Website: crate-barrel
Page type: address-validator
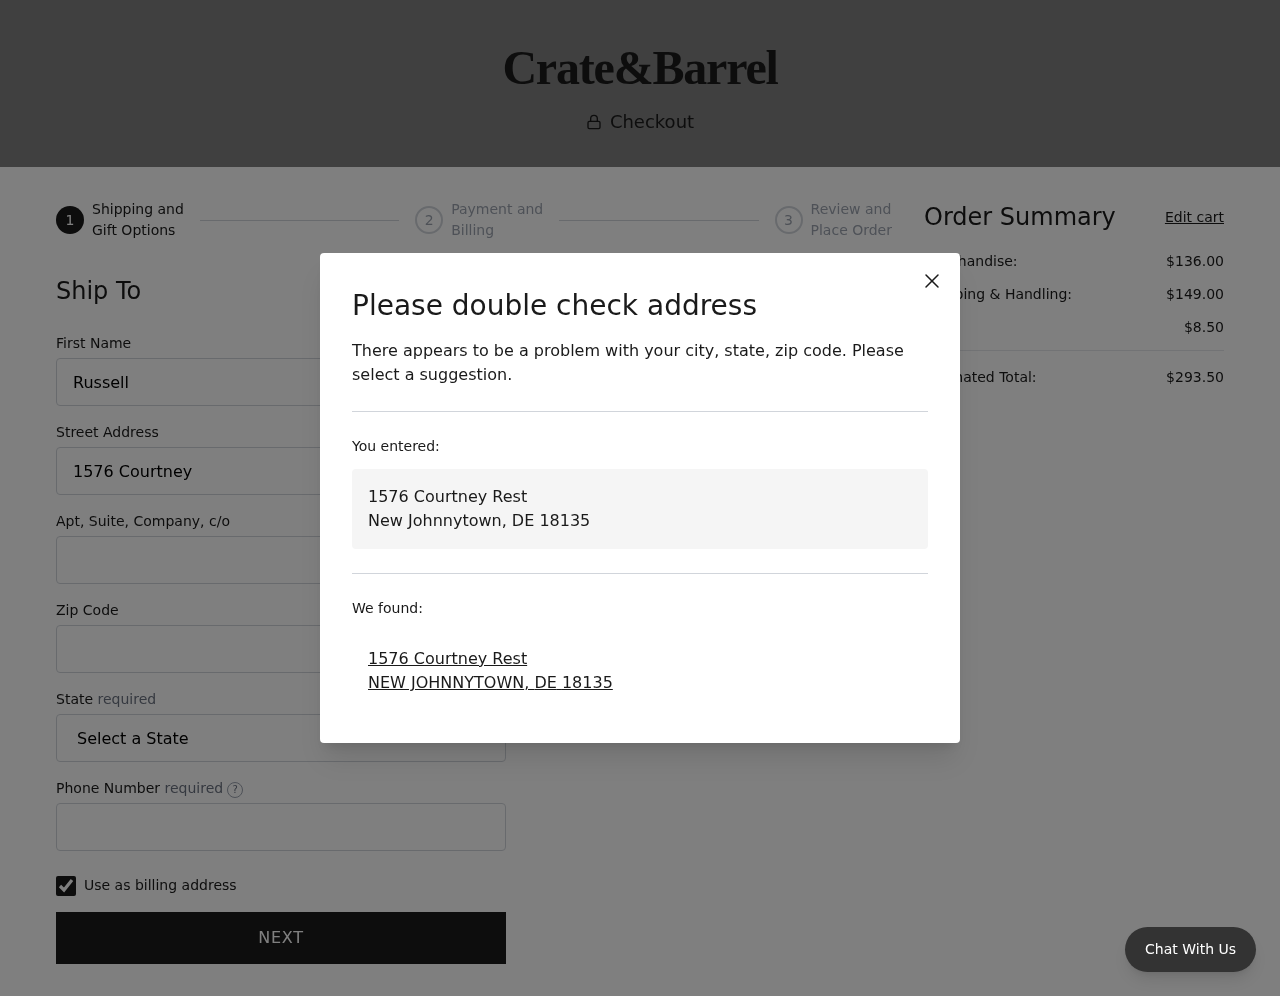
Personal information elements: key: PII_CITY
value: New Johnnytown
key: PII_CITY
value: NEW JOHNNYTOWN
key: PII_FIRSTNAME
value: Russell
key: PII_PHONE
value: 7145660029
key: PII_POSTCODE
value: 18135
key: PII_STATE
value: Delaware
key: PII_STATE_ABBR
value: DE
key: PII_STREET
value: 1576 Courtney Rest
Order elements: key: ORDER_SUBTOTAL
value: $136.00
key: ORDER_SHIPPING_COST
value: $149.00
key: ORDER_TAX
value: $8.50
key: ORDER_TOTAL
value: $293.50